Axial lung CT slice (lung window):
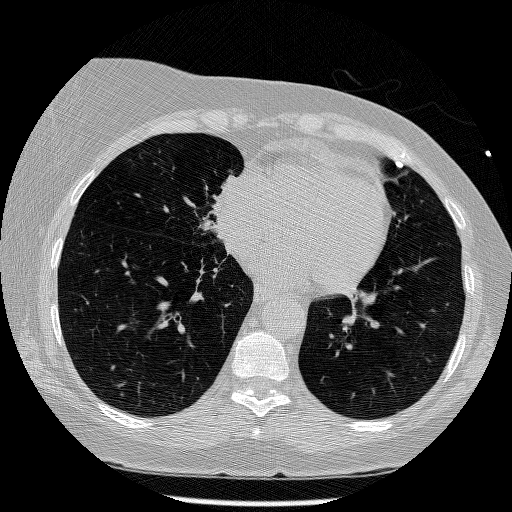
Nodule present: yes
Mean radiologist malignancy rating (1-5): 5